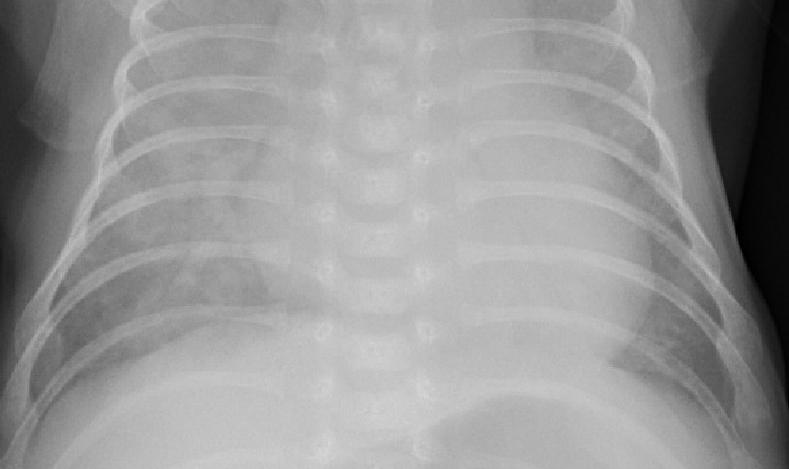
Diagnosis: PNEUMONIA